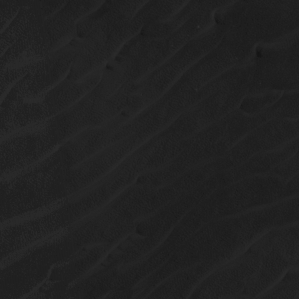
Label: non_frost